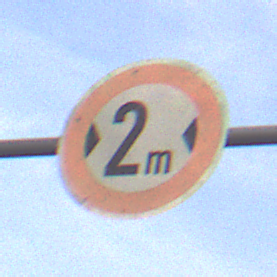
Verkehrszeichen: TatsaechlicheBreite2
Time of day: SunriseSunset
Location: Outdoor (Urban)
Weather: PartlyCloudy
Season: NotSpecified
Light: Natural